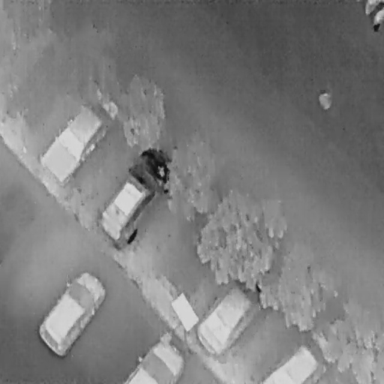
There are six Cars in the infrared image.